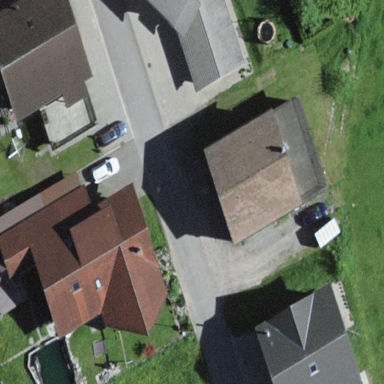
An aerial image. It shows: Simple and straightforward house.